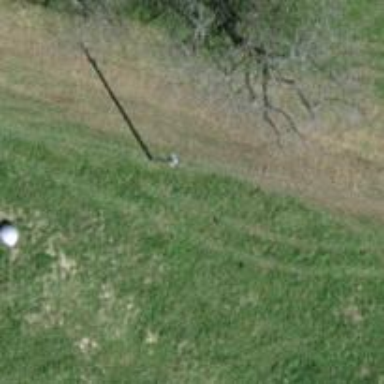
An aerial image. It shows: Power pole.